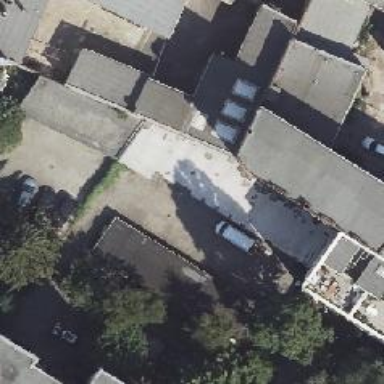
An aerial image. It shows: Group of garages.